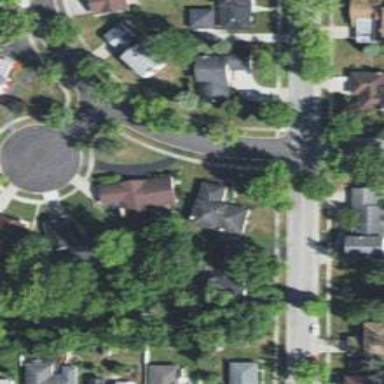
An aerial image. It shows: Residential road.